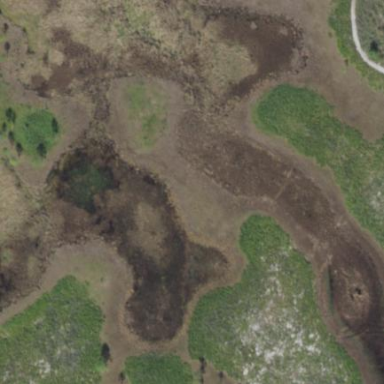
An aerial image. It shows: Marsh wetland.